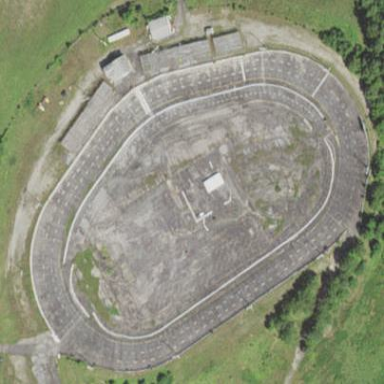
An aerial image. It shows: Stadium primarily used for motor sports.